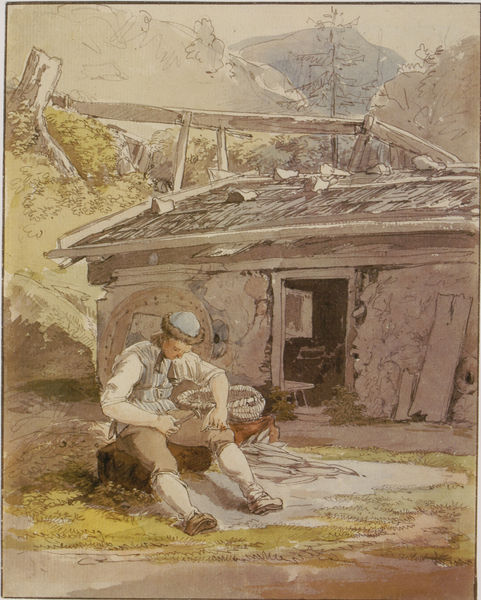
Titel: Wetzsteinklopfer vor einer Mühle
Künstler: Johann Georg von Dillis
Standort: München
Institution: Stadtarchiv München, Historischer Verein von Oberbayern, Dillis-Sammlung
Schlagwörter: baum, berg, blau, felsen, hand, mann, schatten, weiß, aquarell, bäume, gelb, grün, landschaft, ocker, sitzen, braun, fenster, finger, grau, haar, holz, hut, licht, tisch, tür, zeichnung, dach, gras, haus, weg, wiese, zaun, beige, malerei, hemd, hose, kappe, mütze, inkarnat, mensch, messer, schale, stein, steine, ärmel, hände, baumstamm, hügel, mühle, natur, stamm, zweige, brücke, busch, büsche, einsam, gebüsch, hütte, sonne, sitzend, kind, gebeugt, tal, wald, zart, arbeit, genre, hellblau, bein, füße, sitz, schuhe, studie, arbeiten, berge, gebirge, gipfel, mauer, grafik, graphik, hellgrün, alm, berglandschaft, linien, hof, platz, bank, arbeiter, holzrad, rad, korb, türrahmen, socken, bretter, junge, knie, weste, frühling, bauer, flechten, strümpfe, weidenkorb, scheune, bayern, alpen, brett, schweiz, koloriert, bleistift, haarkranz, tanne, österreich, schnitzerei, handwerk, werkzeug, bröckeln, putz, verputzt, hellgrau, hammer, hämmern, müde, sonnenschein, stall, kniebundhose, lederhose, baumstumpf, schnitzer, schnitzen, rinne, schindeln, verfallen, mühlrad, wasserleitung, alpin, verschlag, willhelm, putzen, planke, korbflechter, kurze hose, schueh, schaben, arbeitskleidung, schweiss, holzstamm, korbflechten, areiten, bretterverschlag, hozplanke, f